Question: '''
> library(bursts)
> par(mfrow=c(2,1))
> offsets <- c(seq(0, 400, 100), seq(410, 450, 5), seq(451, 470, 2),
+ seq(480, 600, 5), 700, seq(710, 800, 5), 900, 1000)
> bursts <- kleinberg(offsets)
> plot(offsets)
> plot(bursts)
'''
Following the demo code from bursts package. I drew a plot below and I just cannot relate the bursts result with the original data. The burst plot indicate there is a high level burst at time 400+, and I just can not see any bursts from the original plot. Can anyone help me understand how to read the burst plot?

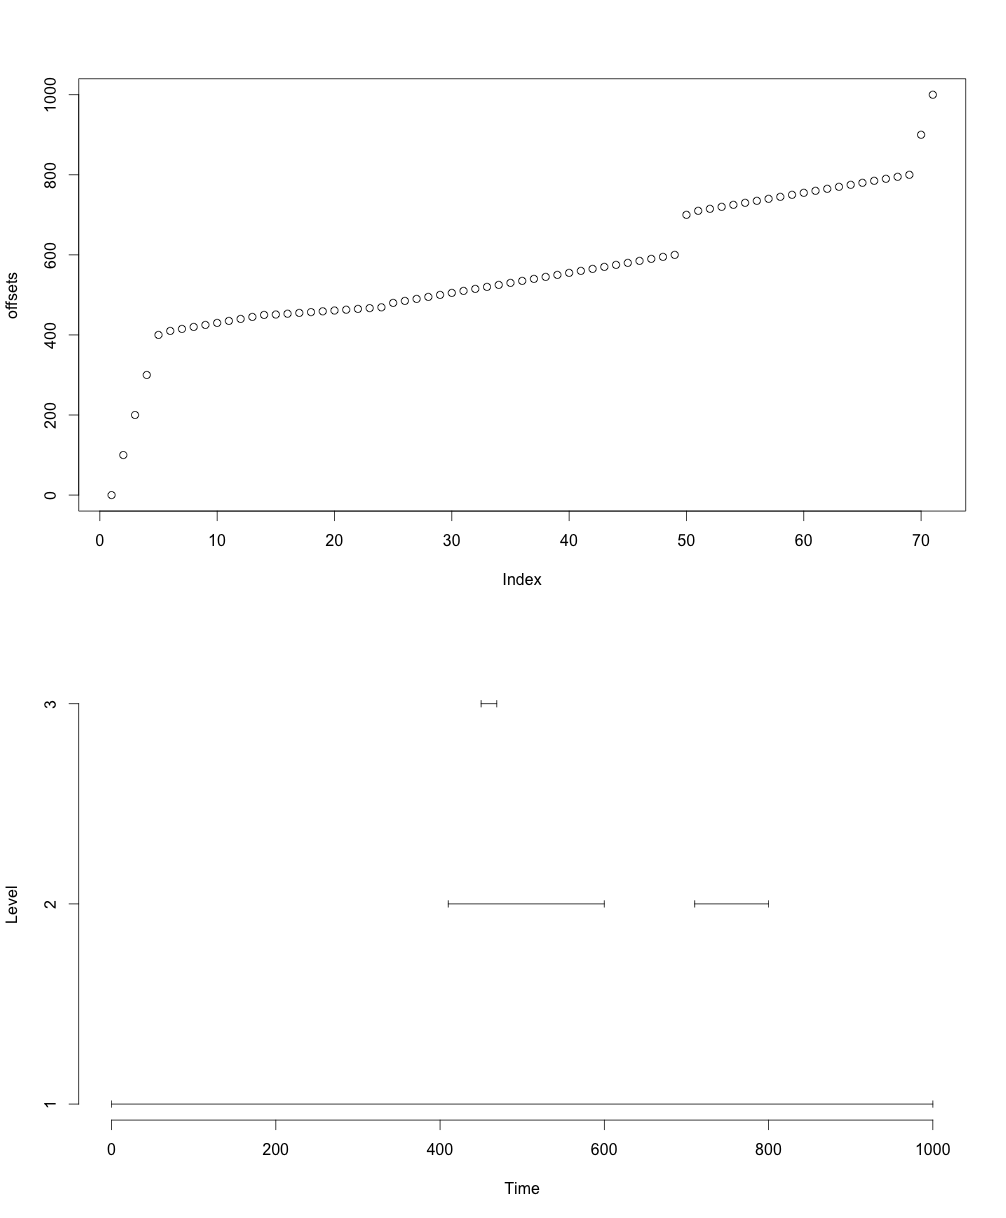
Answer: You are plotting index as the x and offset as the y, but I think you should switch them. Try this:
'''
plot(offsets,1:length(offsets))
'''